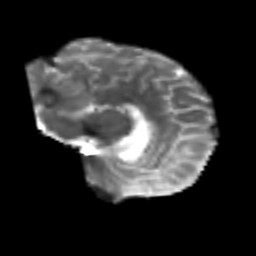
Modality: T2w
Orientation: sagittal
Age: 46
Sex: male
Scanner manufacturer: siemens
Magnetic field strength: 3 T
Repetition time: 4.987 s
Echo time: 0.0792 s